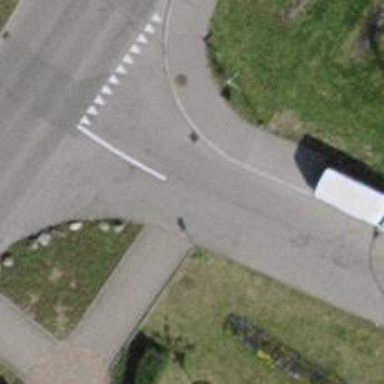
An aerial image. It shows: Unmarked road crossing.